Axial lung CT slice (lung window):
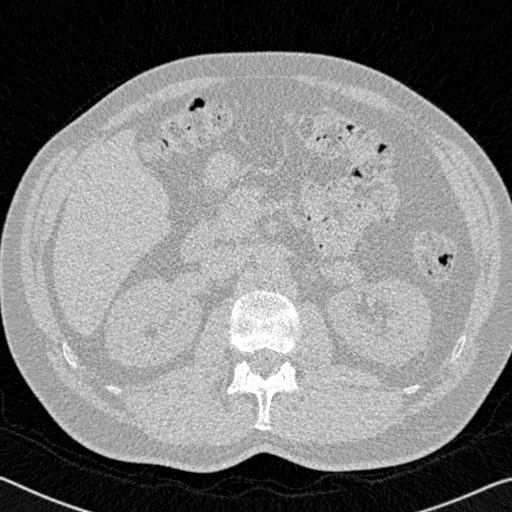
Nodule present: no